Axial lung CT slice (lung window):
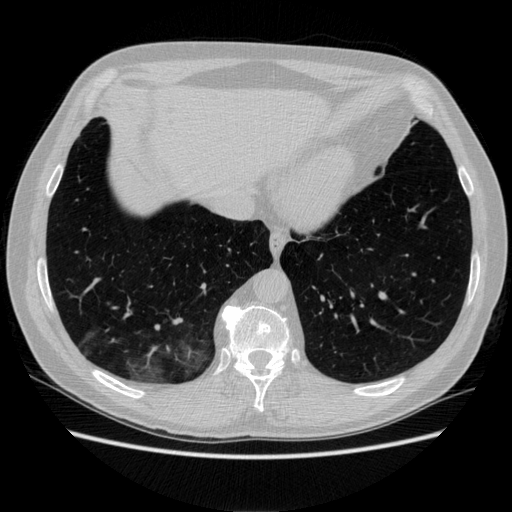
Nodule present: no